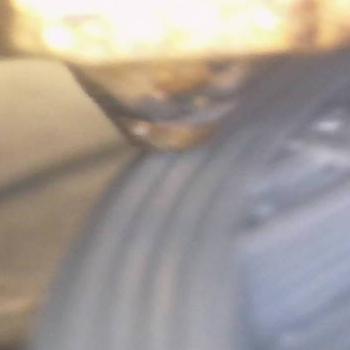
Flow rate: 56%